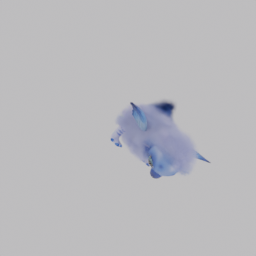
Label: animals